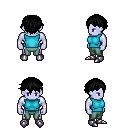
a pixel art fantasy rpg character, male body template, dark elf, purple skin, teal sleeveless shirt, teal pants, black short bangs hairstyle, metal boots, four views (front, back, left, right), 2x2 character sprite sheet, small pixel art, hard edges, no anti-aliasing